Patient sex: M
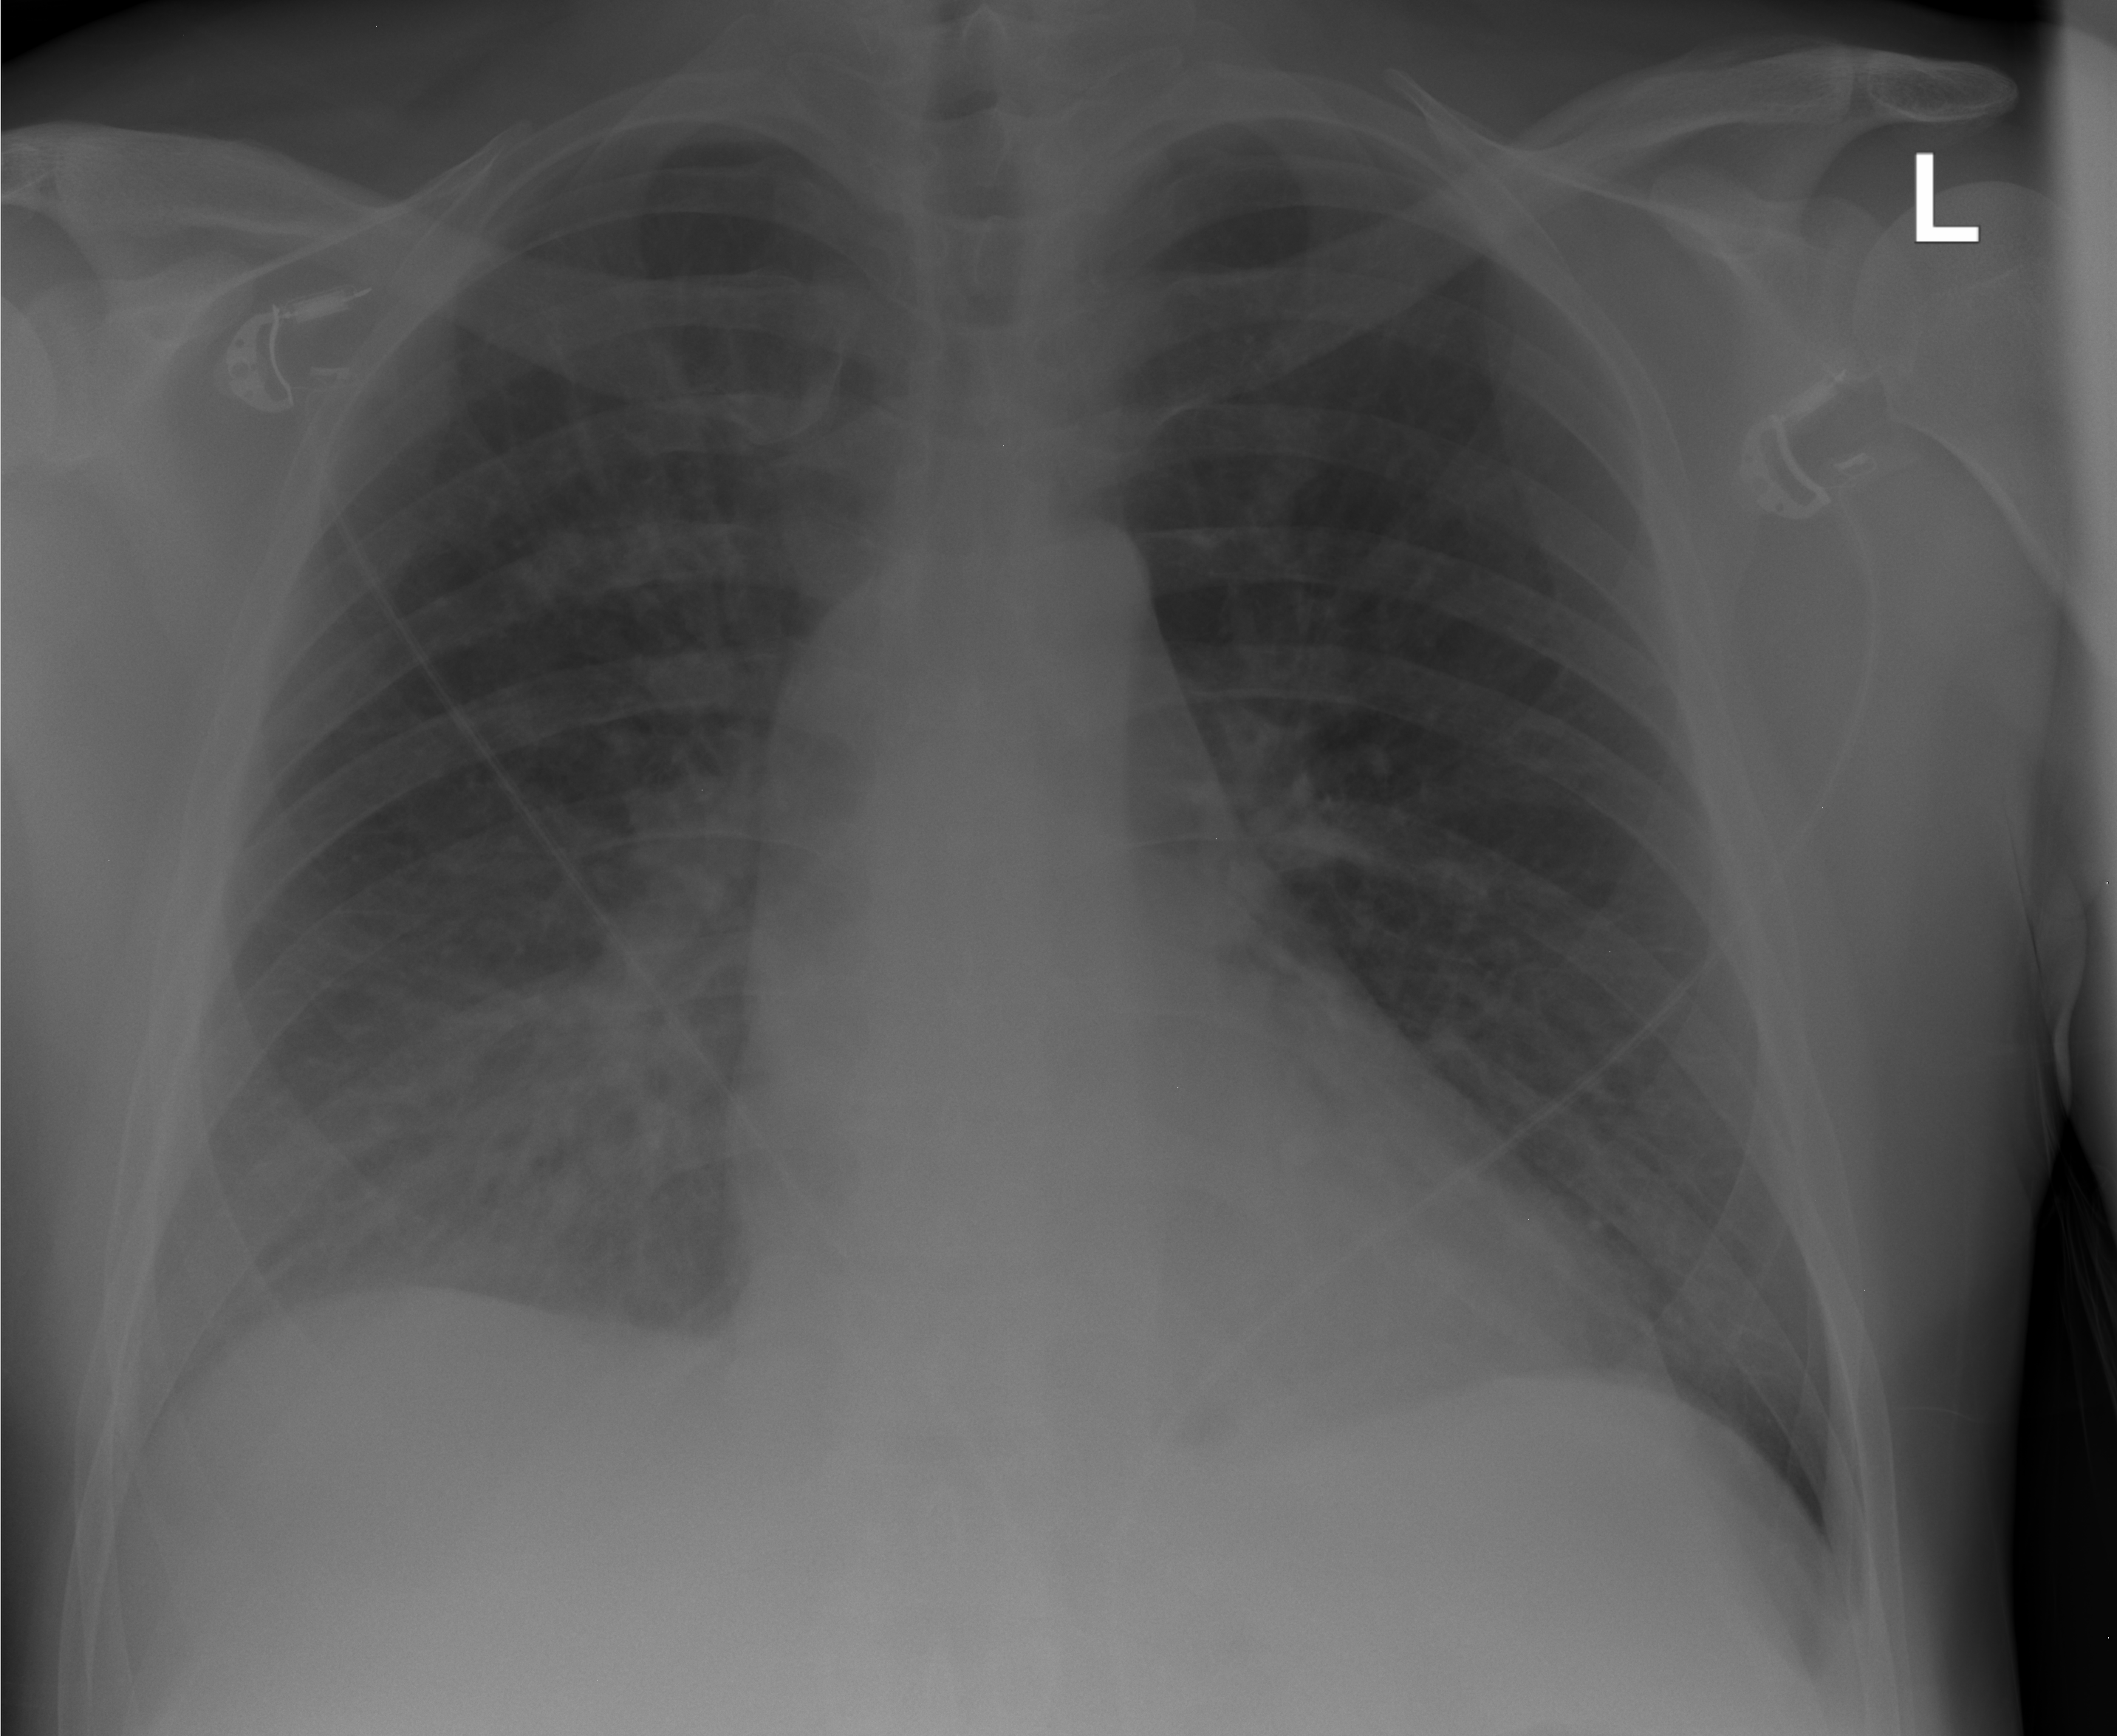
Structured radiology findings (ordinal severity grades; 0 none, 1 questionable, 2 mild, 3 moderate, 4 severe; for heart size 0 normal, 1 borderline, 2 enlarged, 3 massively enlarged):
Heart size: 0
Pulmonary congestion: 1
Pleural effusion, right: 0
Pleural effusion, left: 0
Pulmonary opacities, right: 2
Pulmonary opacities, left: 0
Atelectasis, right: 0
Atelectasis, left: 0